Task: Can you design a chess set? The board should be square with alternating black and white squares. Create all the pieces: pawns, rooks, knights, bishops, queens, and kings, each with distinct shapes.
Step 5471:
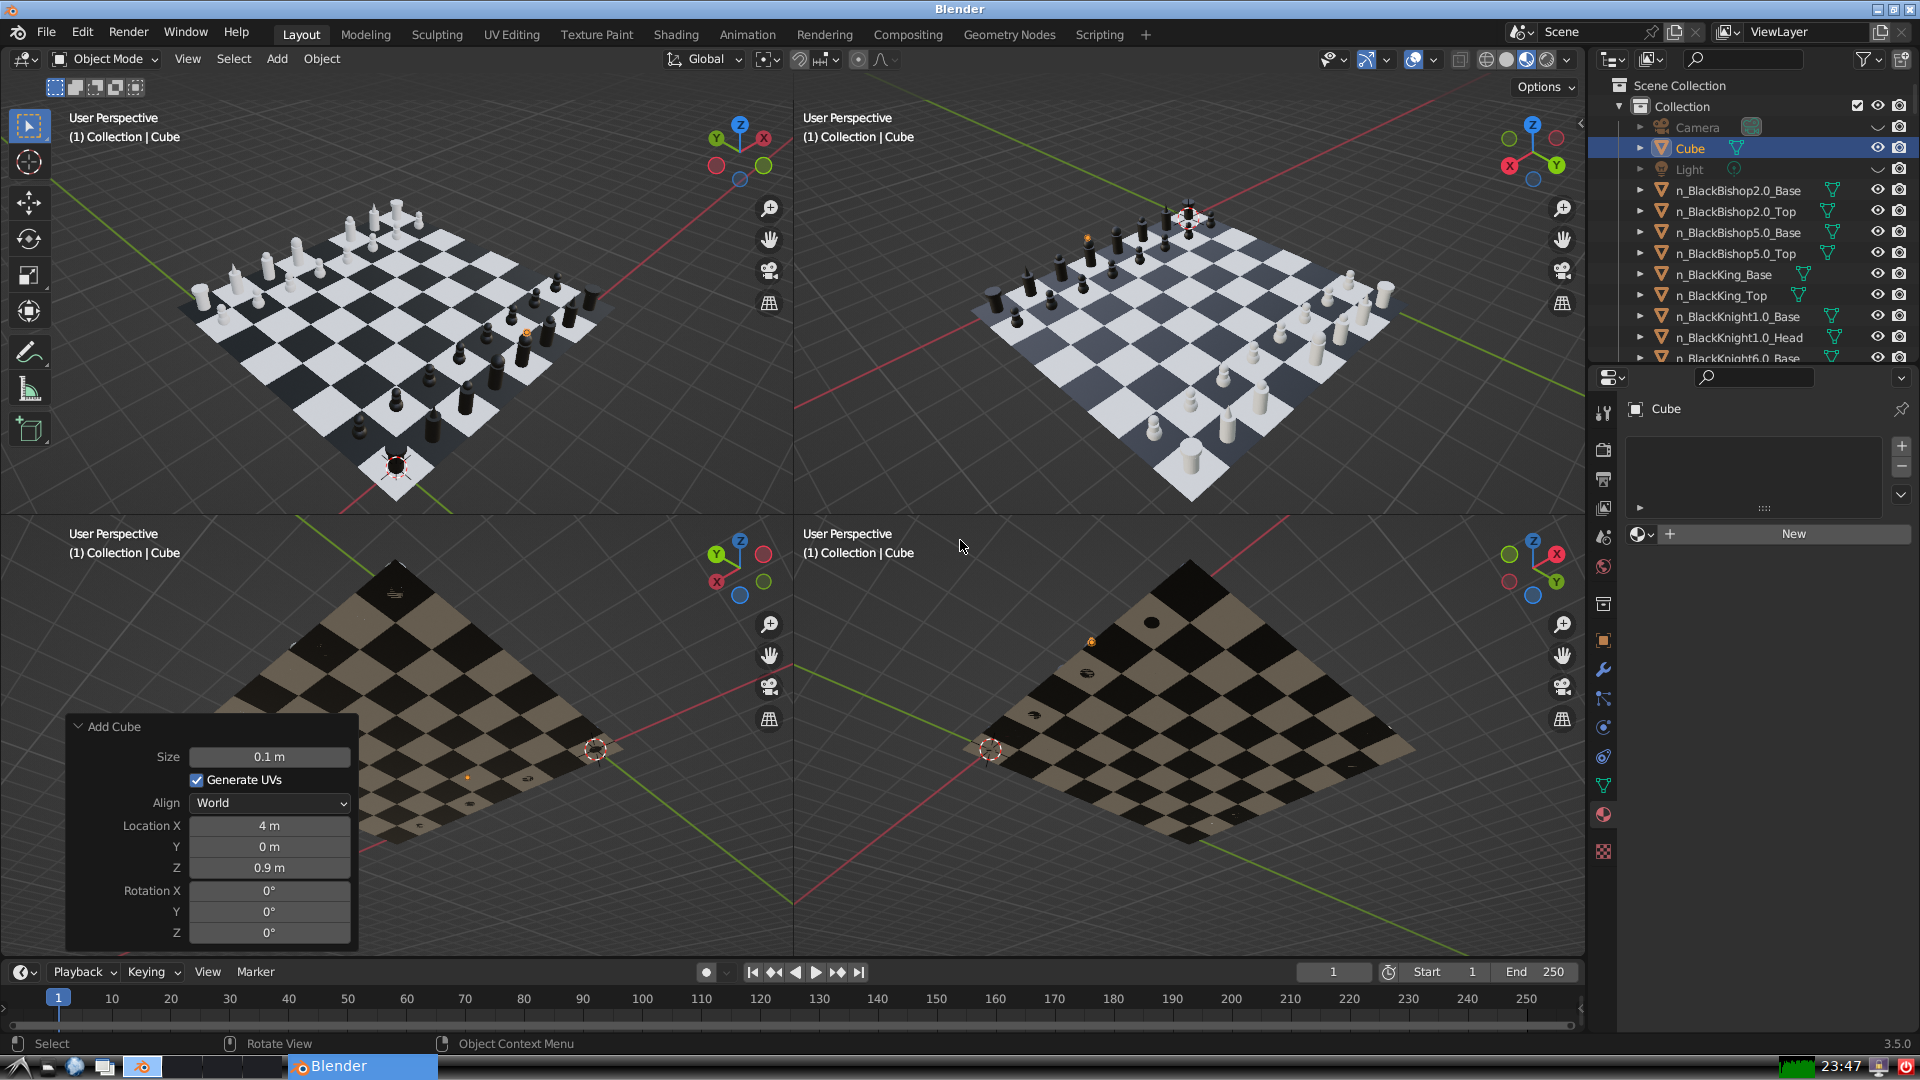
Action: {"key_press": ['Ctrl, Home']}